Interaction volume radius: 5 \u00c5
Interaction volume height: 10 \u00c5
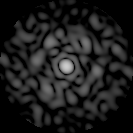
Disorder parameter: 0.7832